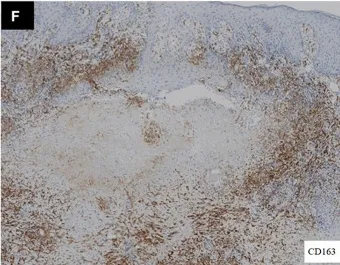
Histopathological features of the biopsy. (C-F) Immunohistochemical staining showed a significant proportion of the infiltrating cells located at the granuloma center exhibited CD68 positivity, indicative of macrophages. Surrounding these macrophages were T lymphocytes, notably positive for both CD4 and CD8. [original magnification x40 in A, x200 in B, and x40 for all images in (C-F).
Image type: pathology (immunostaining)